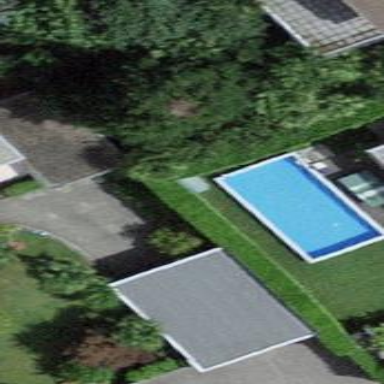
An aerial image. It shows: Swimming pool located in leisure land.